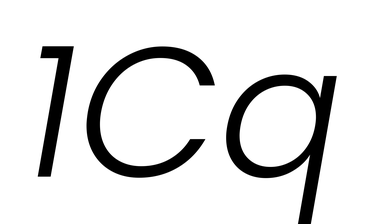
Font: Poppins-LightItalic